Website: crate-barrel
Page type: delivery-shipping
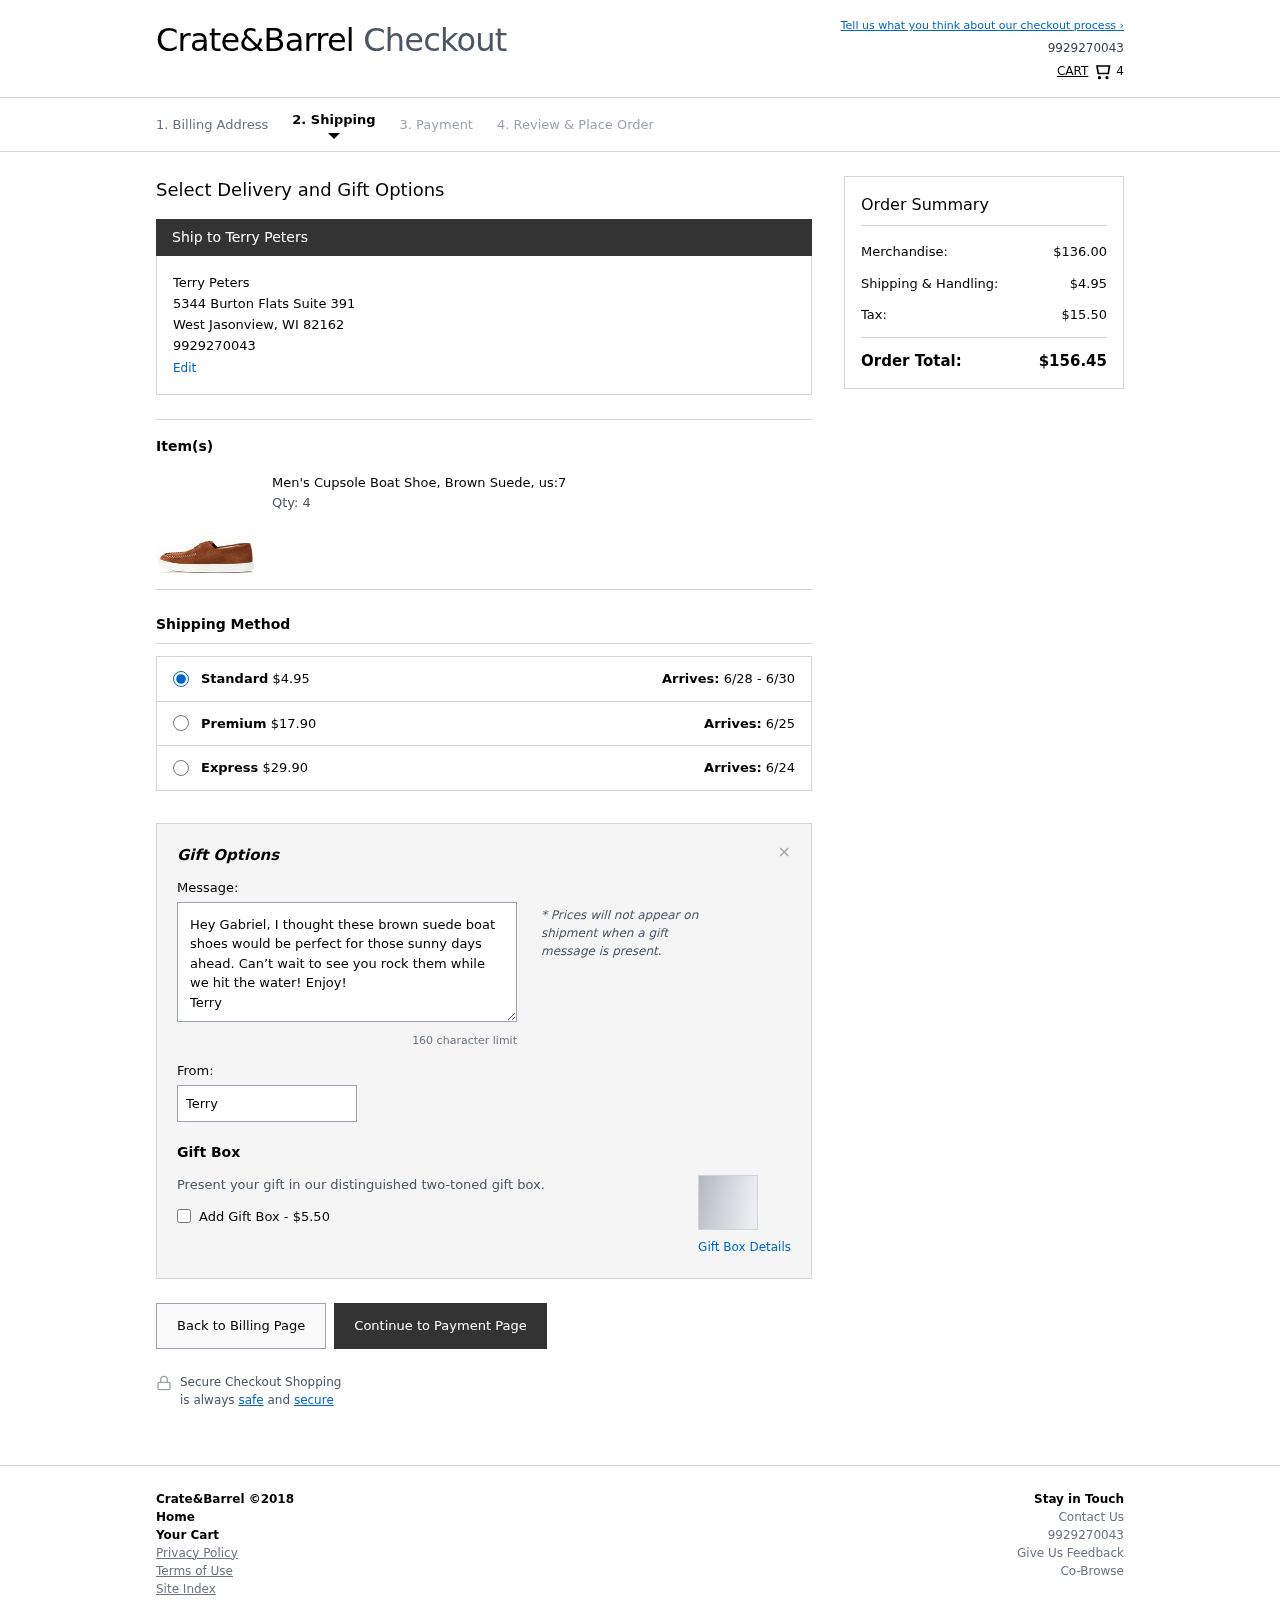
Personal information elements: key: PII_CITY
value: West Jasonview
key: PII_FULLNAME
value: Terry Peters
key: PII_PHONE
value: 9929270043
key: PII_POSTCODE
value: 82162
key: PII_STATE_ABBR
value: WI
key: PII_STREET
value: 5344 Burton Flats Suite 391
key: PII_FIRSTNAME
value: Terry
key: PII_LASTNAME
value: Peters
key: PII_FULLNAME2
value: Terry Peters
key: PII_FULLNAME3
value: Terry Peters
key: PII_FIRSTNAME2
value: Terry
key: PII_FIRSTNAME3
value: Terry
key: PII_LASTNAME2
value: Peters
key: PII_LASTNAME3
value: Peters
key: PII_FIRSTNAME_DERIVED
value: Terry
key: PII_LASTNAME_DERIVED
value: Peters
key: PII_FULLNAME_DERIVED
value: Terry Peters
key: PII_NAME_FULL_DERIVED
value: Terry Peters
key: PII_PHONE_LINE
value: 0043
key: PII_PHONE_SUFFIX
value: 0043
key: PII_PHONE2
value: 9929270043
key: PII_PHONE3
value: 9929270043
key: PII_PHONE_NUMERIC
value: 9929270043
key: PII_PHONE2_NUMERIC
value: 9929270043
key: PII_PHONE3_NUMERIC
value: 9929270043
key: PII_PHONE_DIGITS
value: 9929270043
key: PII_PHONE_LAST4
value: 0043
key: PII_GIFT_MESSAGE
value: Hey Gabriel, I thought these brown suede boat shoes would be perfect for those sunny days ahead. Can’t wait to see you rock them while we hit the water! Enjoy!
Terry
Product elements: key: PRODUCT1_NAME
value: Men's Cupsole Boat Shoe, Brown Suede, us:7
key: PRODUCT1_QUANTITY
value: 4
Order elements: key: ORDER_NUM_ITEMS
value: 4
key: ORDER_SHIPPING_COST
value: $4.95
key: ORDER_DELIVERY_DATE
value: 6/28 - 6/30
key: PREMIUM_SHIPPING_COST
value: $17.90
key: PREMIUM_DELIVERY_DATE
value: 6/25
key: EXPRESS_SHIPPING_COST
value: $29.90
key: EXPRESS_DELIVERY_DATE
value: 6/24
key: ORDER_SUBTOTAL
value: $136.00
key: ORDER_SHIPPING_COST2
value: $4.95
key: ORDER_TAX
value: $15.50
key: ORDER_TOTAL
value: $156.45